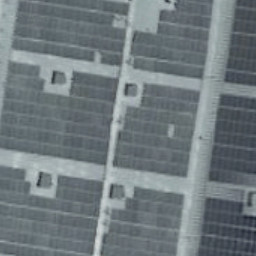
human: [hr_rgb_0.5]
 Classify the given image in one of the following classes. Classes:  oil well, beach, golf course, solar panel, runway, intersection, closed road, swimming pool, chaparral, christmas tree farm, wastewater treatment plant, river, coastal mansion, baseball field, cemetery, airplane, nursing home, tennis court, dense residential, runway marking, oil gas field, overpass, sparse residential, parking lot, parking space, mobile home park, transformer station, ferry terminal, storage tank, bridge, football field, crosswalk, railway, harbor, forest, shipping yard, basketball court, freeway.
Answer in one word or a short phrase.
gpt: solar panel